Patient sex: M
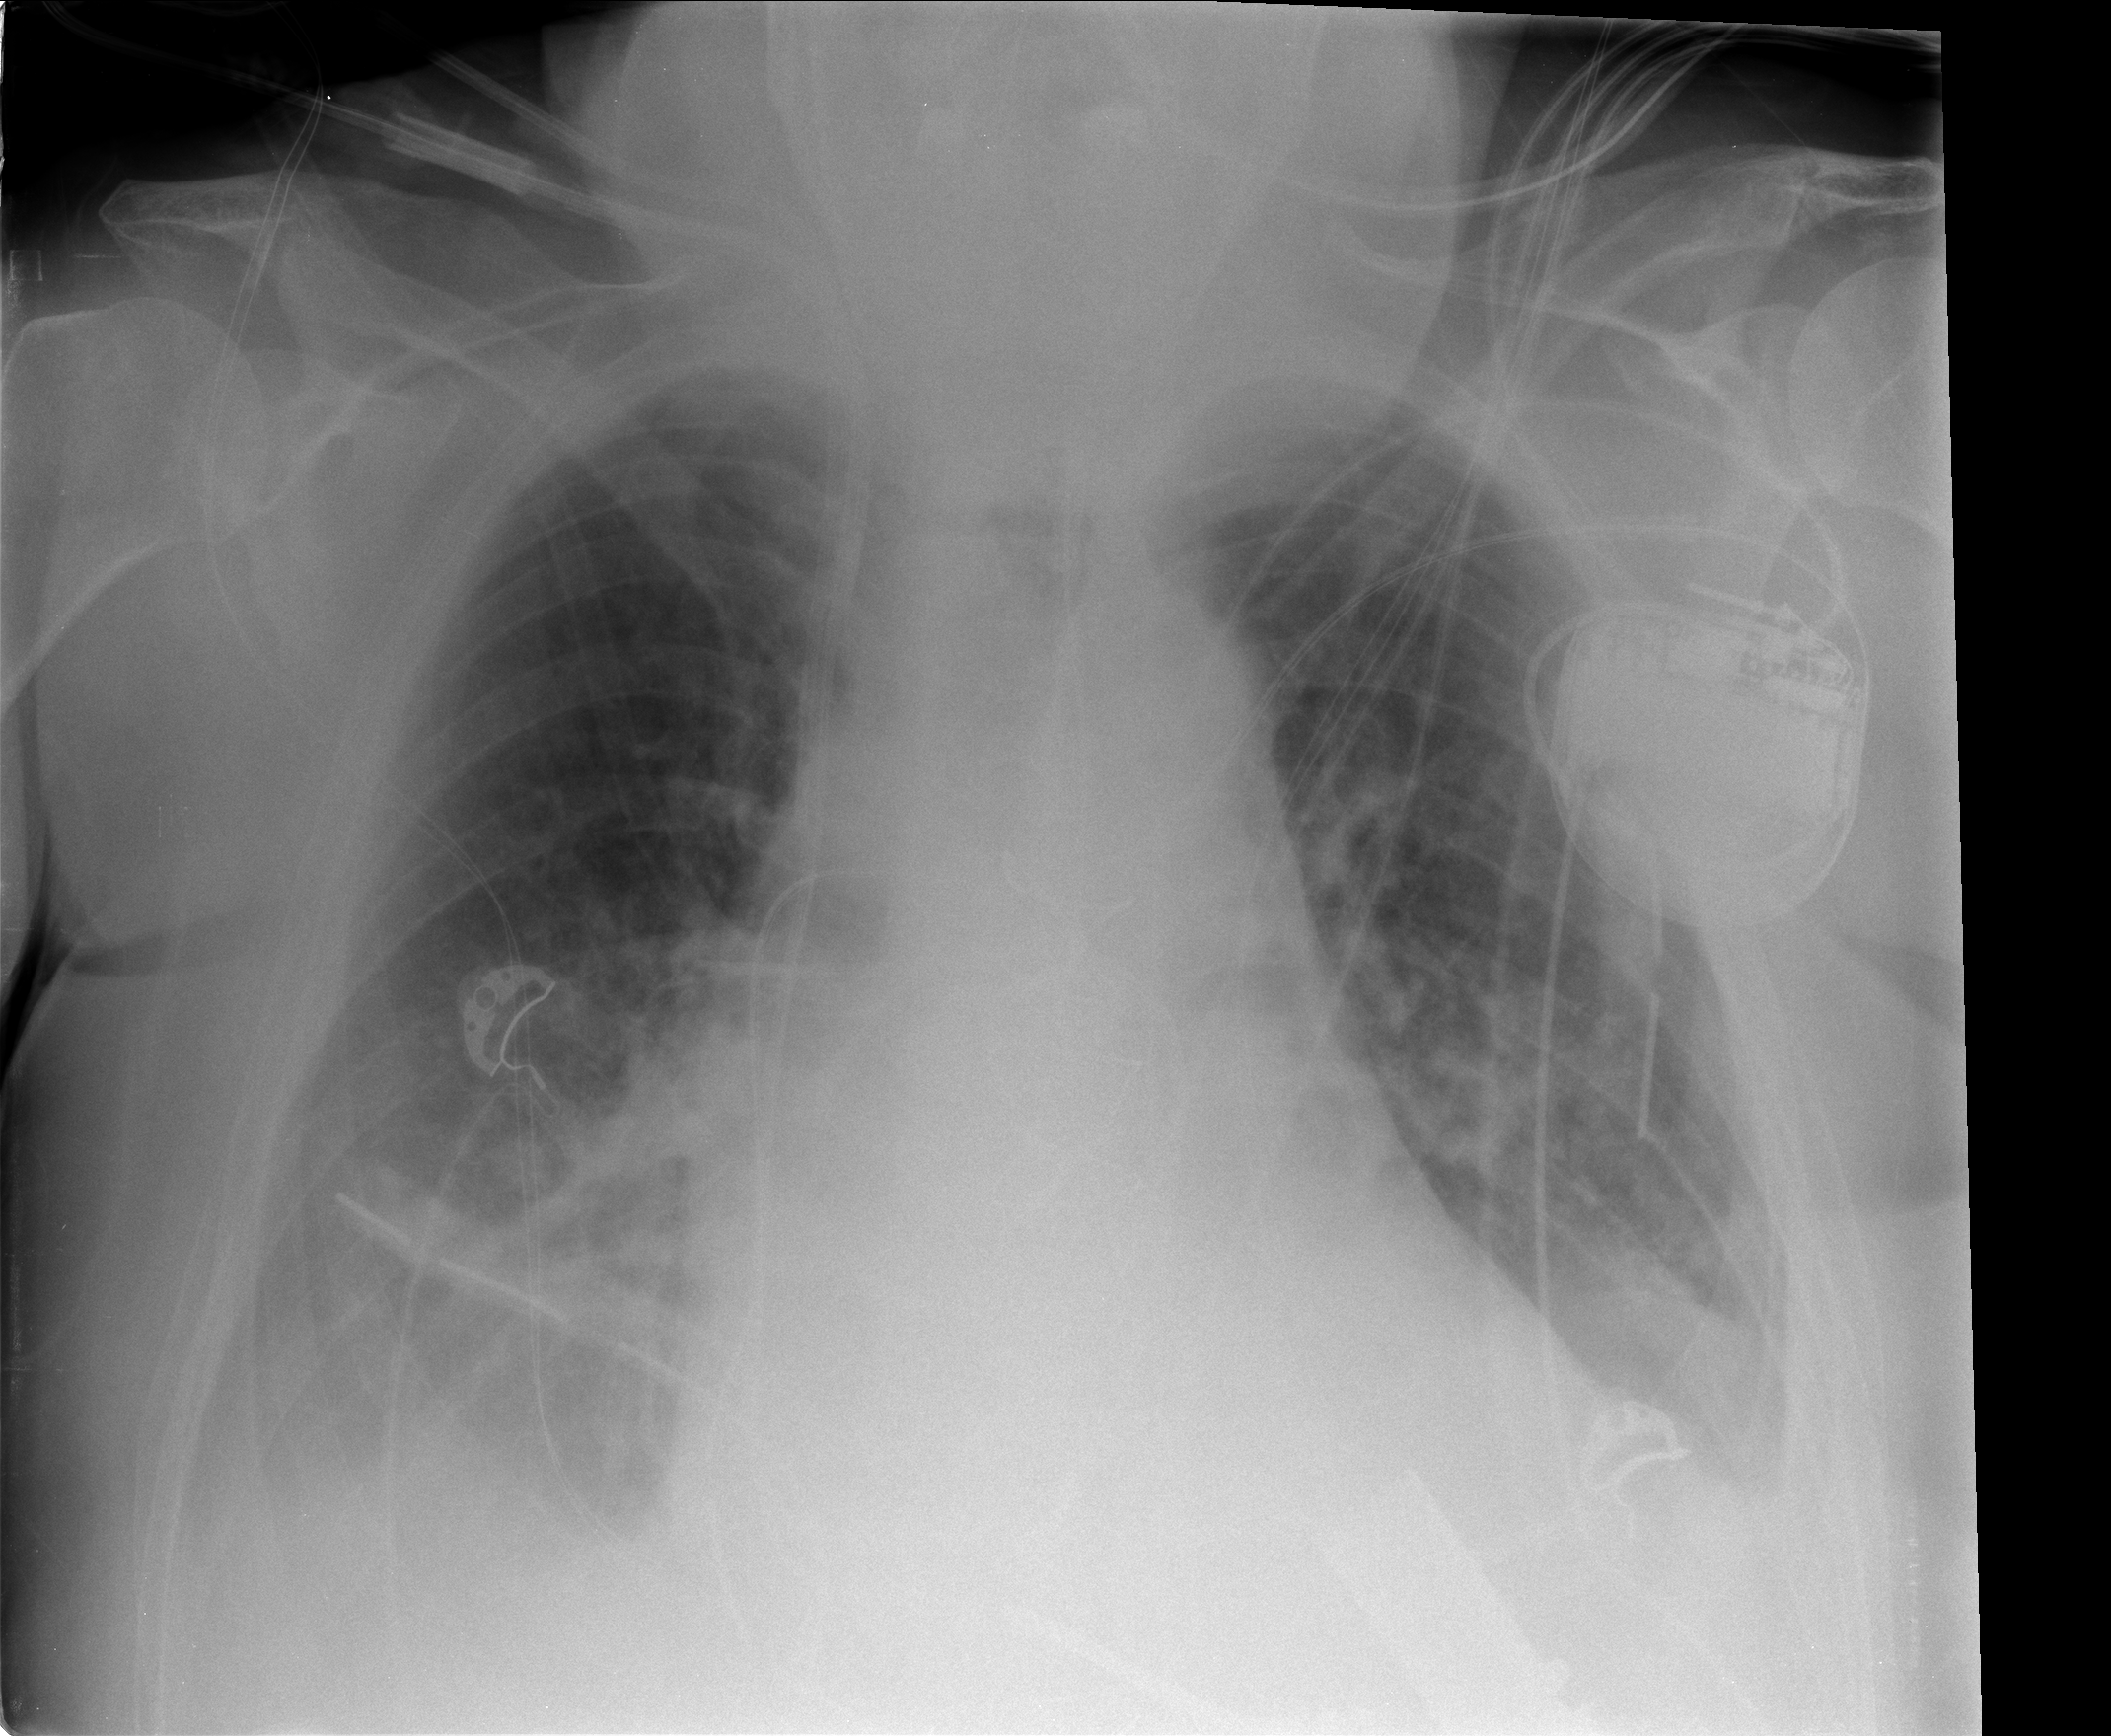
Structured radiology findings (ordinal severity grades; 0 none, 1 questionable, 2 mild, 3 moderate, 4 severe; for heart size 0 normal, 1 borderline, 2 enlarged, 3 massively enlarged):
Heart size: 2
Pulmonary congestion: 1
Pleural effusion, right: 2
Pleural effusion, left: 2
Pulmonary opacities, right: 1
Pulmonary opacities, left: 1
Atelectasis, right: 2
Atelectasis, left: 2